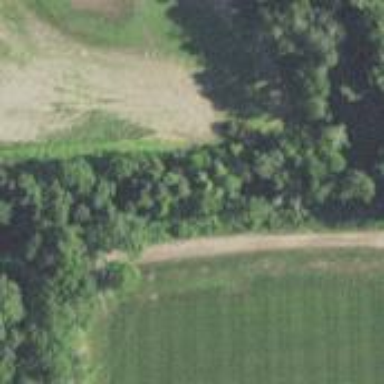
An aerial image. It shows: Abandoned historic railway running parallel to driveway service road.